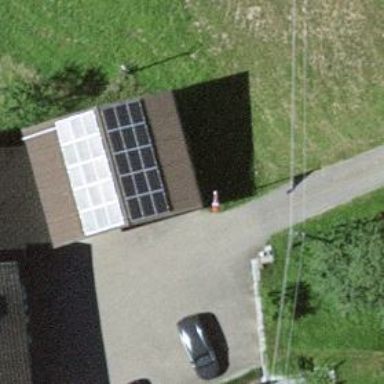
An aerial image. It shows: Solar power generator using photovoltaic panels.